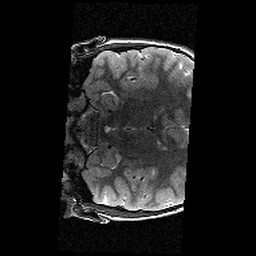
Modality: T2w
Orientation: coronal
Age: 11
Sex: female
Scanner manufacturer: siemens
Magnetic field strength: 3 T
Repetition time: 9.23 s
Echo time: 0.067 s